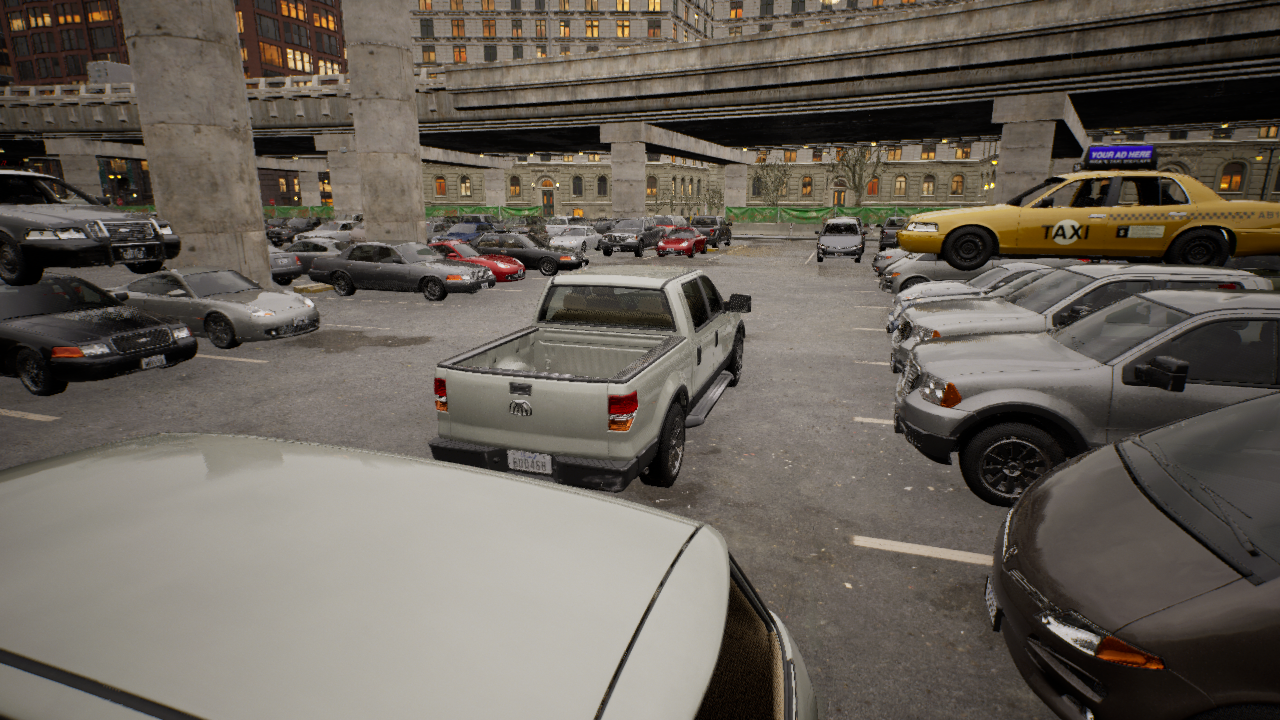
Venue: arterial
Lighting: golden hour
Vehicle rig: pickup